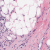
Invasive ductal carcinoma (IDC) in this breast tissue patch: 0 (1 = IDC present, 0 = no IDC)